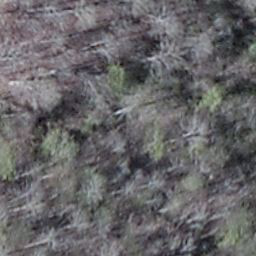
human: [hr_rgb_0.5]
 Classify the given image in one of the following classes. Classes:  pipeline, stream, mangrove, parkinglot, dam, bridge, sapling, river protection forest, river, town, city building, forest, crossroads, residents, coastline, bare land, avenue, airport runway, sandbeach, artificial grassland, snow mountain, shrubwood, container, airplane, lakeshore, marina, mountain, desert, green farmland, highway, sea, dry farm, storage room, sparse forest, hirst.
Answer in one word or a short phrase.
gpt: shrubwood